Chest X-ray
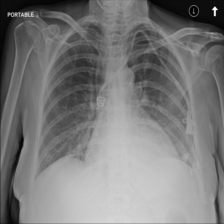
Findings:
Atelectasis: negative
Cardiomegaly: negative
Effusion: negative
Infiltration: negative
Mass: negative
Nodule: negative
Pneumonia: negative
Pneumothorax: negative
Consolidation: negative
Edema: negative
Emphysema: negative
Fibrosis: negative
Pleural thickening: negative
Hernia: negative